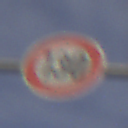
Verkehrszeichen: Geschwindigkeit130
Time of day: MorningAfternoon
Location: Outdoor (Urban)
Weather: PartlyCloudy
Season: NotSpecified
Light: Natural